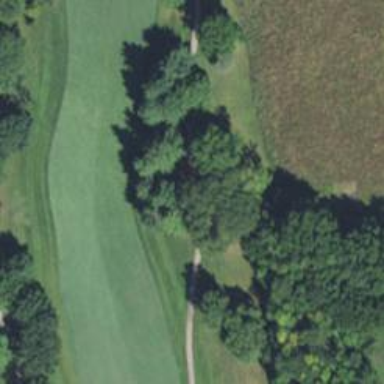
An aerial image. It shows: Grassy area designated as golf fairway.